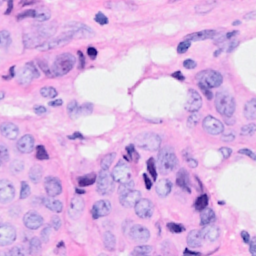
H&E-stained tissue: Breast